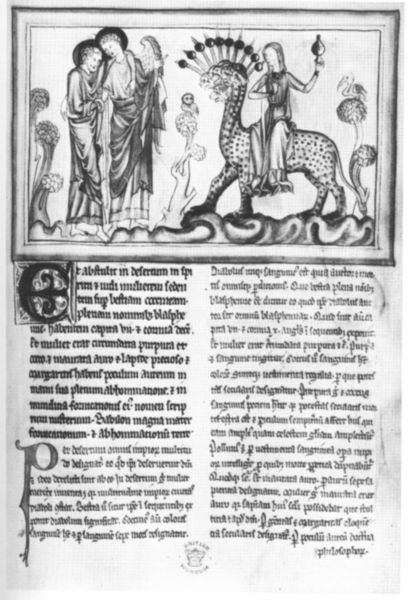
Titel: lateinische Apokalypse mit Glossen
Institution: London, British Library
Schlagwörter: baum, flügel, meer, vogel, wasser, bäume, menschen, frau, szene, tier, tiere, malerei, bibel, geschichte, rahmen, bild, pflanzen, reiter, engel, reiten, reiterin, schrift, laufen, spalten, weib, ornamente, exotik, buch, druck, seite, illustration, text, stempel, pelikan, ritter, buchseite, heiligenschein, nimbus, apokalypse, fabel, mittelalter, fabelwesen, absätze, heilige, ornamentik, eule, miniatur, ungeheuer, drache, leopard, europa, monster, untier, latein, tiger, reitend, buchmalerei, jaguar, fabeltier, psalter, fabelwese, storia, das apokalyptische weib, e, ee, p, narration, marabu, miniatru, bildnarrativ, eee